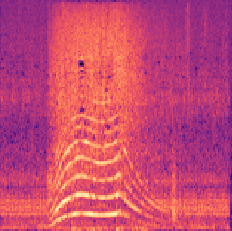
Sound class: Chainsaw